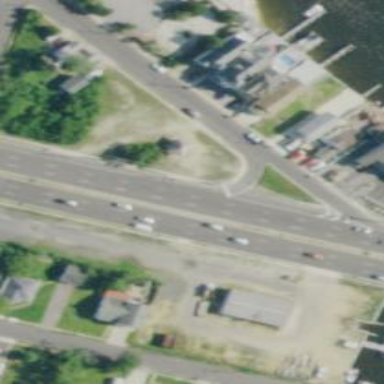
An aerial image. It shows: Trunk link highway.